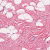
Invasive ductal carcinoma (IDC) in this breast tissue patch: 0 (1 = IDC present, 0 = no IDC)